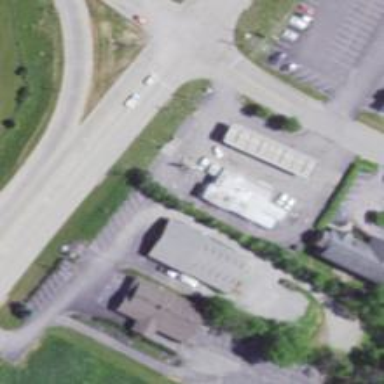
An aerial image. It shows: Veterinary facility.